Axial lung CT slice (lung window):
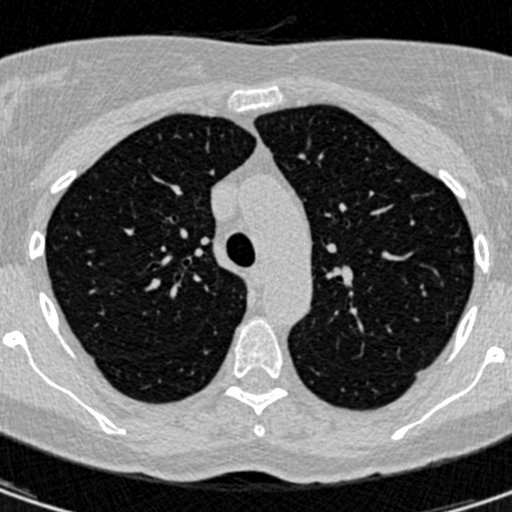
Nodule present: no